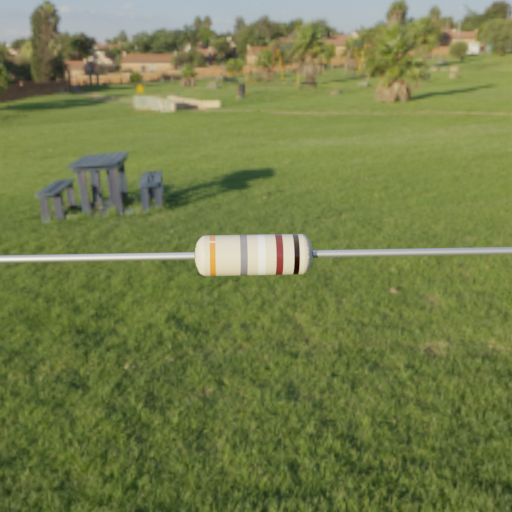
Resistor colour bands (in order): orange, gray, white, brown, black